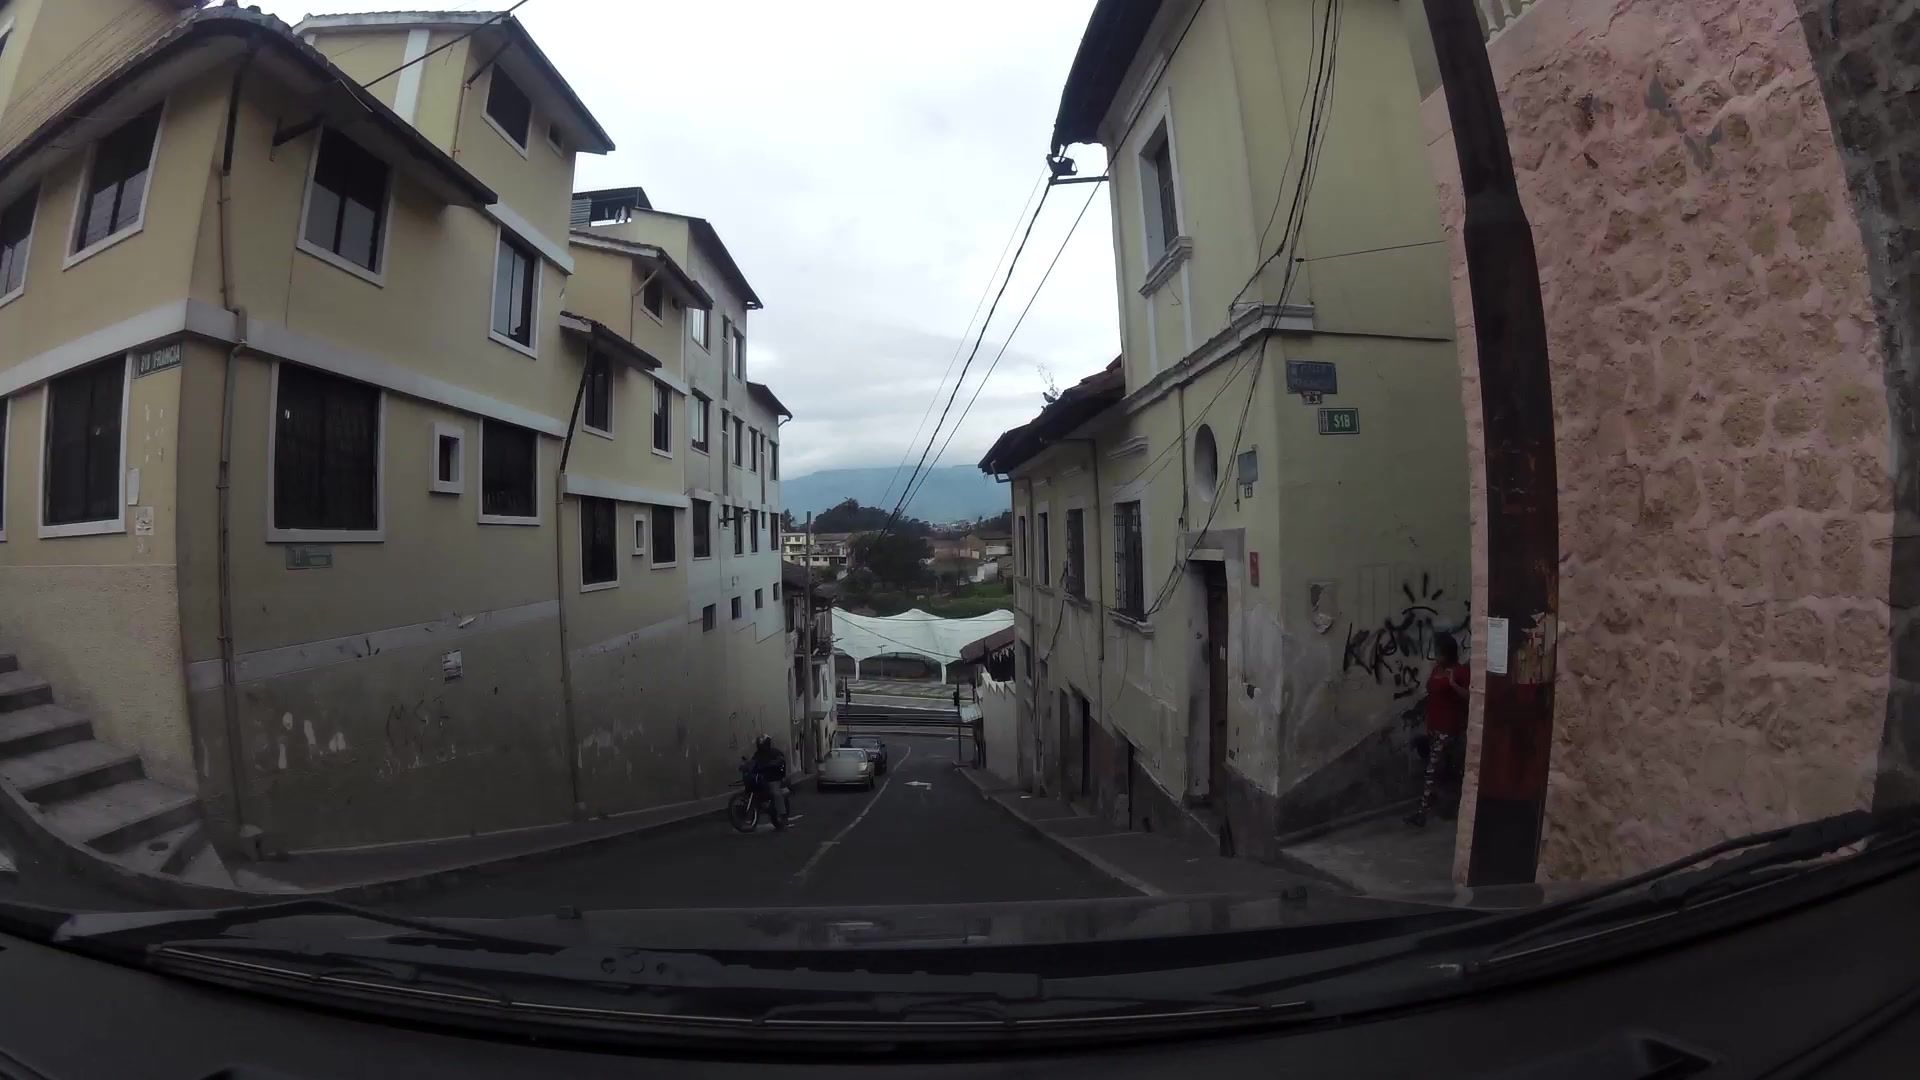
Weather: snowy
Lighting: day
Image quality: good
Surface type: driving surface
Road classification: path, steps
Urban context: urban centre
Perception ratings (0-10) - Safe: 4.02, Lively: 7.94, Beautiful: 1.99, Boring: 5.88, Depressing: 5.89, Wealthy: 2.21